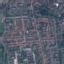
Label: Residential